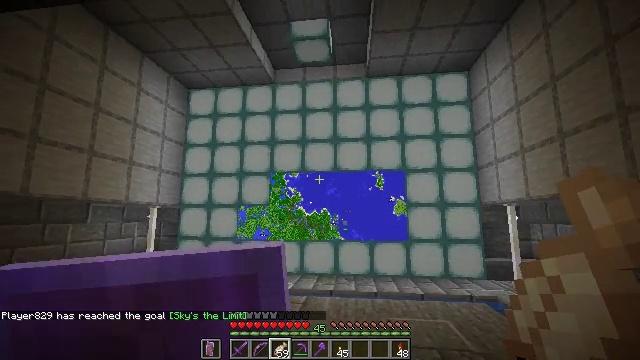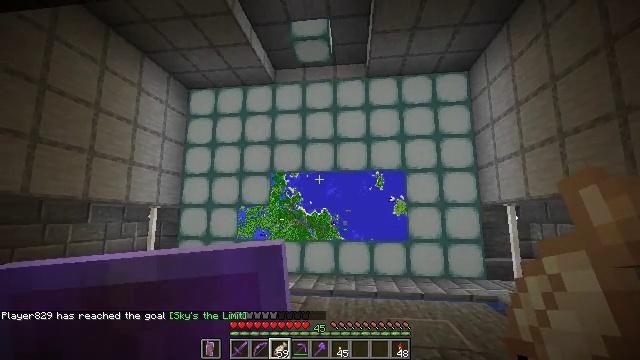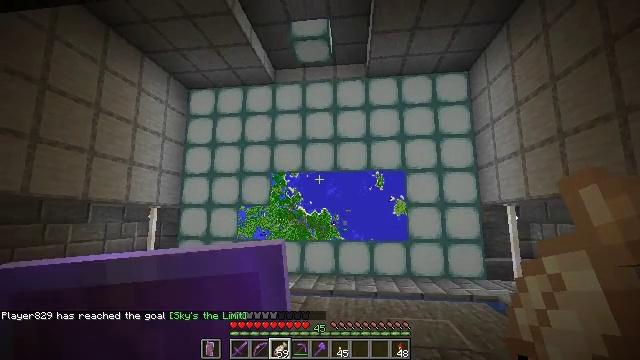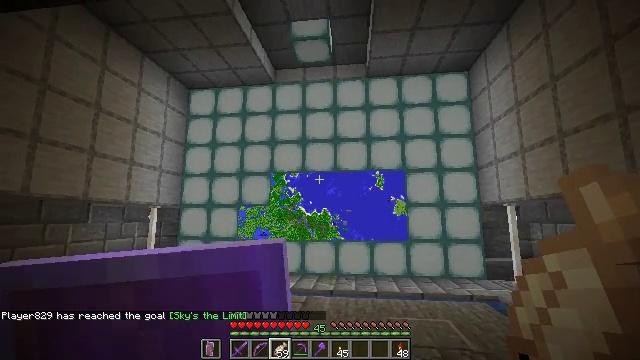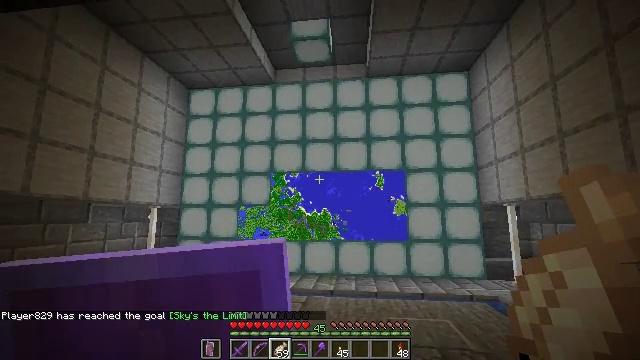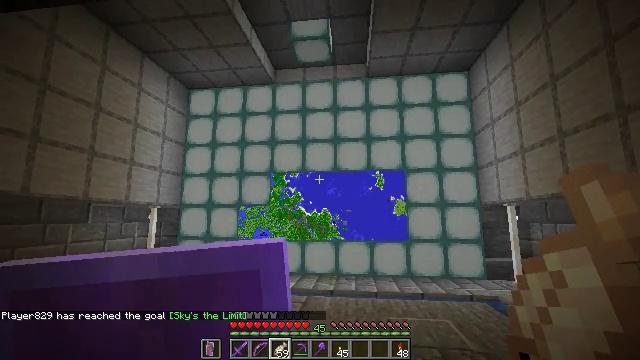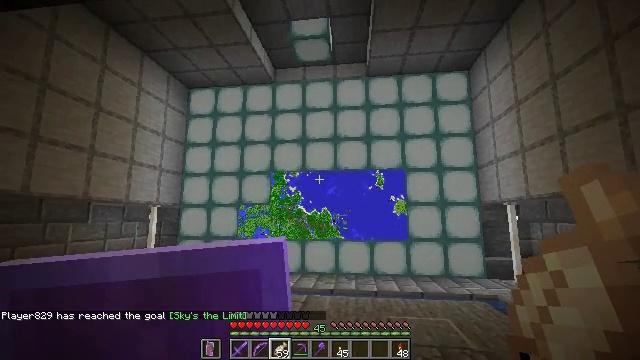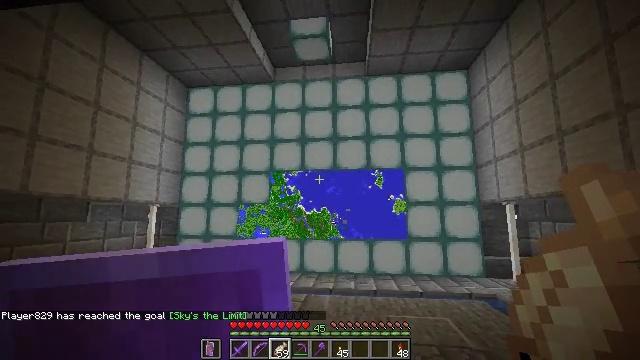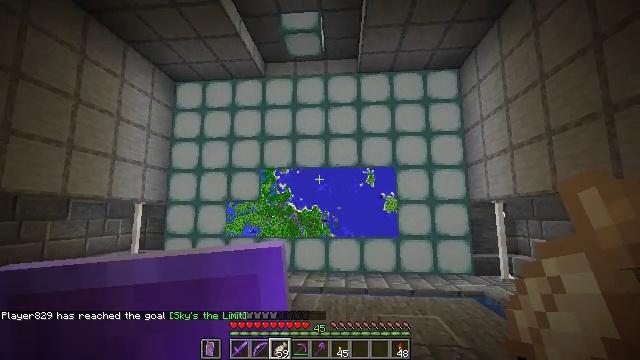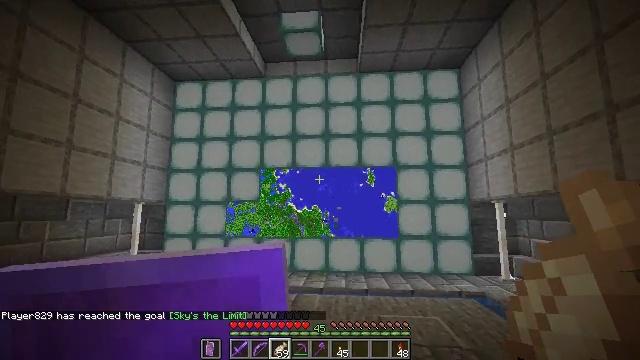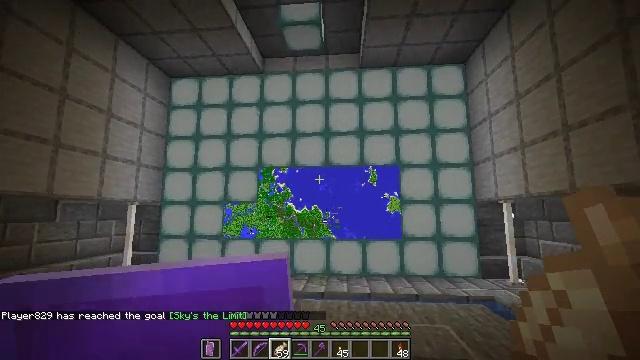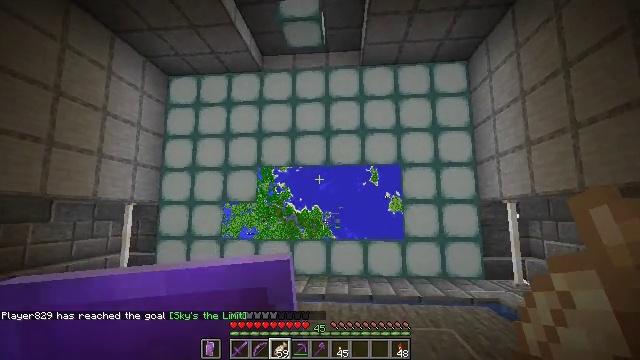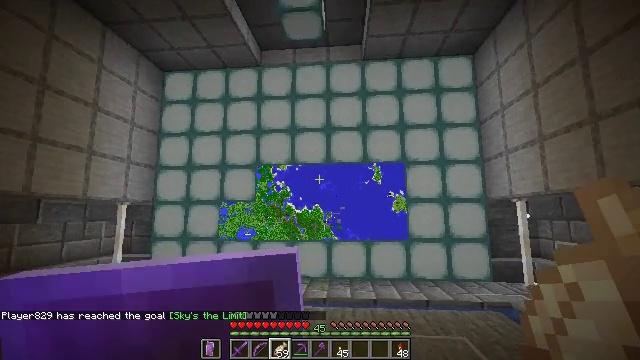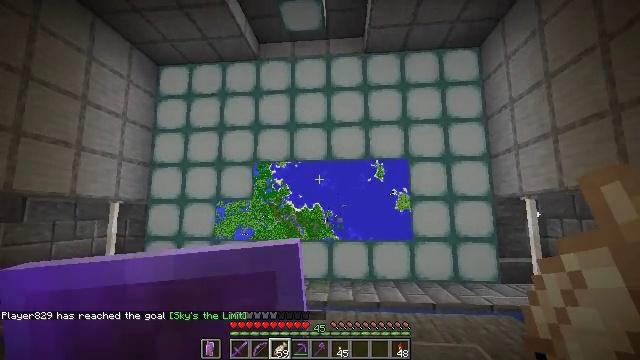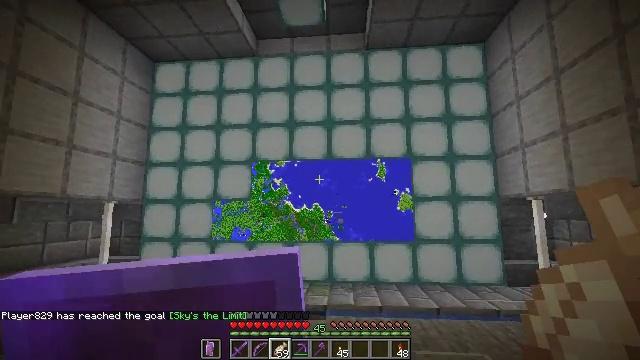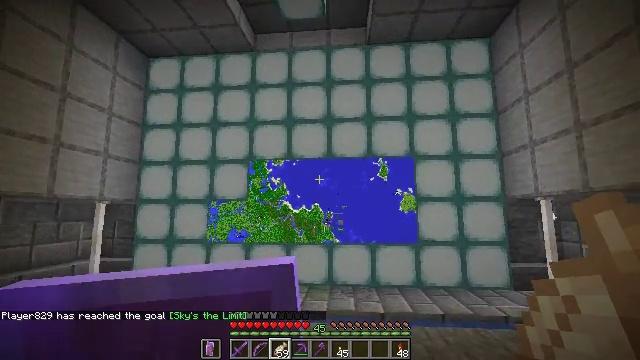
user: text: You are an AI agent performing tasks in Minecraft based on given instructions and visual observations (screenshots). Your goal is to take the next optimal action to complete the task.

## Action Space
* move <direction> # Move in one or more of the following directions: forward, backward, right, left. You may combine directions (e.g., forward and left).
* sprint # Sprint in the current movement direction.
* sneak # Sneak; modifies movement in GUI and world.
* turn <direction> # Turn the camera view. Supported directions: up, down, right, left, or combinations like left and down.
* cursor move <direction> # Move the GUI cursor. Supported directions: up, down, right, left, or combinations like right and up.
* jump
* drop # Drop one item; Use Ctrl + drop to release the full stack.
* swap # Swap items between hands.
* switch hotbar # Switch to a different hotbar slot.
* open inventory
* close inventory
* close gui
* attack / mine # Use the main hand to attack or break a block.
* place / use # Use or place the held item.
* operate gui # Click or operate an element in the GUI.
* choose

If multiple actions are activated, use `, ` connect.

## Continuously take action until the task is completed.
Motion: motion action
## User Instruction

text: Reclaim the cartography table for later use.
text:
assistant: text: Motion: no_op
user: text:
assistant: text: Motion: no_op
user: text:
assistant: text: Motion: no_op
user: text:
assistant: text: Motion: no_op
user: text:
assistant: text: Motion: no_op
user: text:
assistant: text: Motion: no_op
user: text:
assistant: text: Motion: no_op
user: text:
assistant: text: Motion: move forward, turn right
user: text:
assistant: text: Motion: move forward
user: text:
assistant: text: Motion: move forward
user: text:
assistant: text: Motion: move forward
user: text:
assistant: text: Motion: move forward
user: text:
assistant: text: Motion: move forward
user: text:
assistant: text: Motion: move forward
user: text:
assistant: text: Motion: move forward
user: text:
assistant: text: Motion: move forward
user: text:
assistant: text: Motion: move forward
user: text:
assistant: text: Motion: move forward
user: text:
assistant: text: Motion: move forward
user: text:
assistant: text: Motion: move forward
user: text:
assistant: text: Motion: move forward
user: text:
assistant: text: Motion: no_op
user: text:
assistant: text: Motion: no_op
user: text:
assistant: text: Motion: no_op
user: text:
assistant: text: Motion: no_op
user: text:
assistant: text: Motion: no_op
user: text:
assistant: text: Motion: no_op
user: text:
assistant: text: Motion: no_op
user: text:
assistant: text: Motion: no_op
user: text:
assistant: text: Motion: no_op